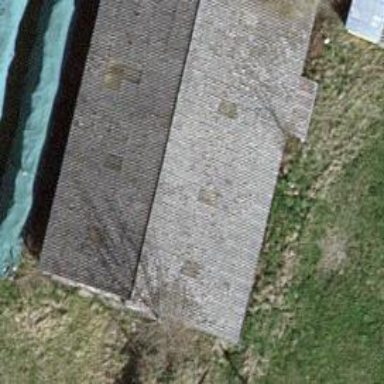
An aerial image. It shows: Simple house.